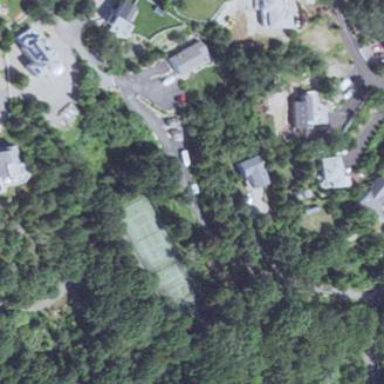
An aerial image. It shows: Tennis court on the leisure land pitch.